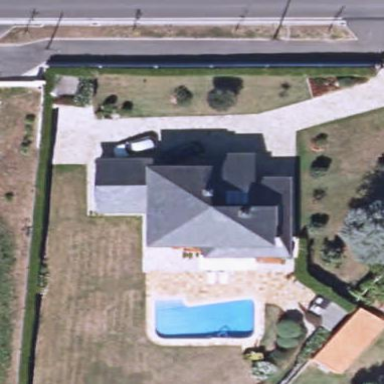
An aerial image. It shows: Simple house.